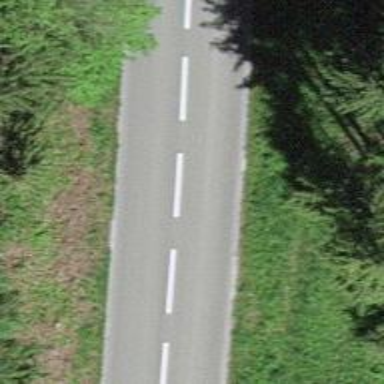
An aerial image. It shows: Tertiary road with asphalt surface.